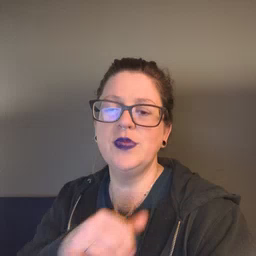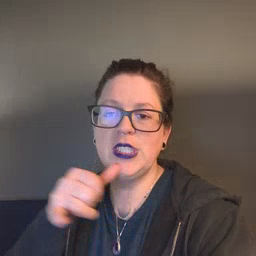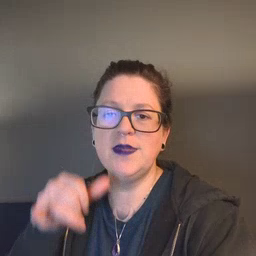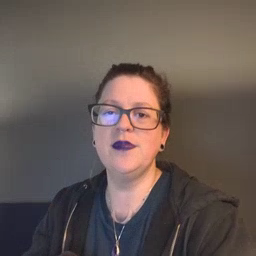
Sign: jeans